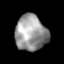
Tissue: lung
Cell type: Endothelial cells
Senescence score: 0.5633
Nuclear area (px): 1100
Mean DAPI intensity: 154.156